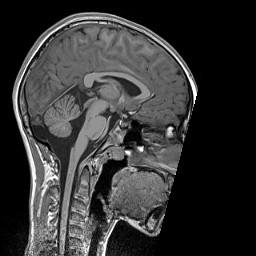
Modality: T1w
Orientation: sagittal
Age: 8
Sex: male
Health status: ill